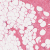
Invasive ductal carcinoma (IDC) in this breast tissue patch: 0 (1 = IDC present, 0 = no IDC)